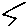
Label: zigzag